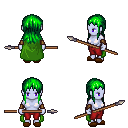
a pixel art fantasy rpg character, female body template, dark elf, purple skin, green cape, red pants, green unkempt hairstyle, leather bracers, brown slippers, spear, four views (front, back, left, right), 2x2 character sprite sheet, small pixel art, hard edges, no anti-aliasing